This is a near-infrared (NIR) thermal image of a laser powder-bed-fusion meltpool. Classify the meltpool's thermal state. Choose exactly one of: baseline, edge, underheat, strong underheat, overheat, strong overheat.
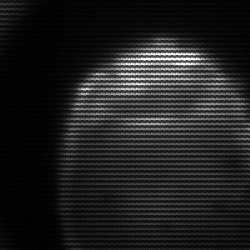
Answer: edge